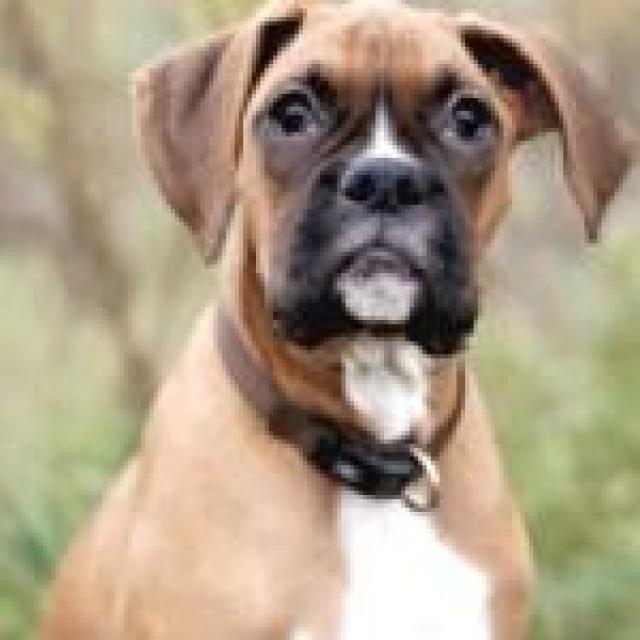
Healthy canine skin — no visible lesions, inflammation, or abnormalities. The skin and coat appear normal.